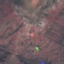
Label: HerbaceousVegetation